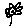
Label: flower